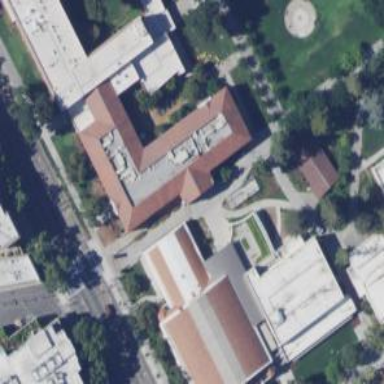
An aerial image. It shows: White university building with unique quadruple saltbox roof shape.